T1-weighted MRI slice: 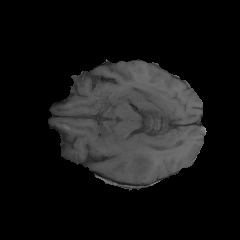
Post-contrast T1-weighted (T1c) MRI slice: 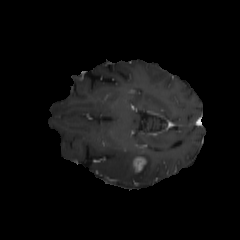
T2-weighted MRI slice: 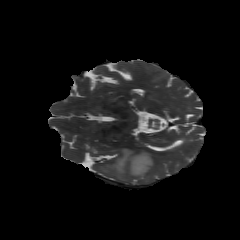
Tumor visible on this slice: yes